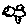
Label: bird